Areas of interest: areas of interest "Exhibition and Convention Center"
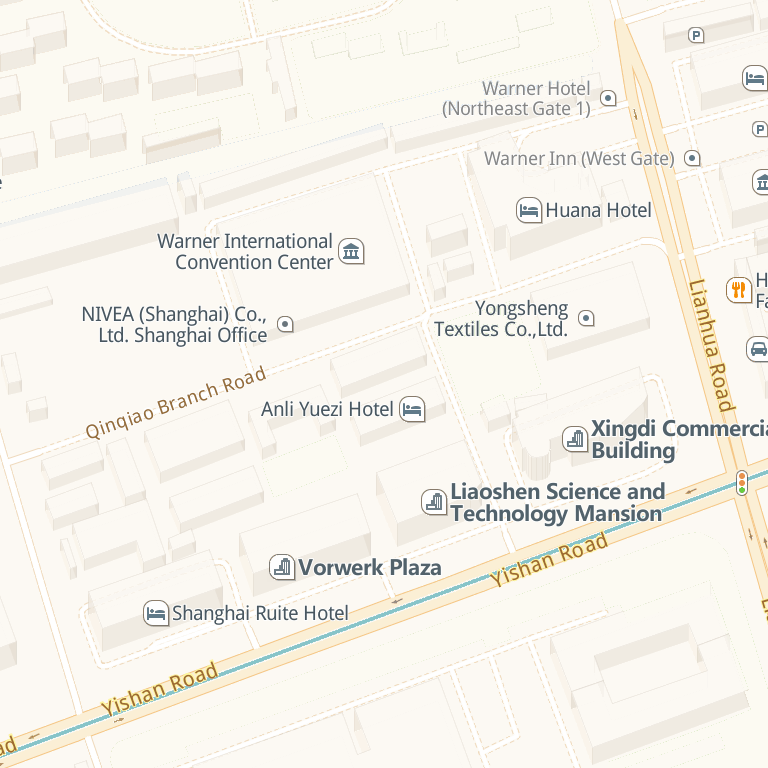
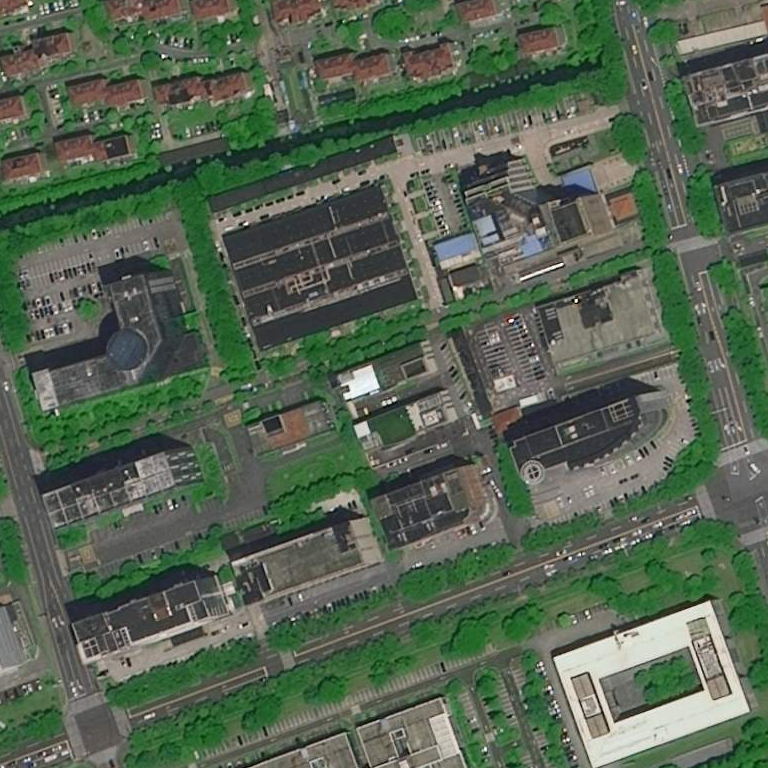